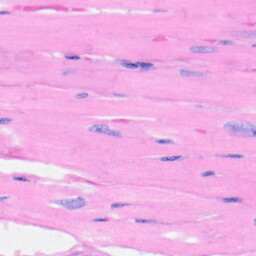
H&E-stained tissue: Heart